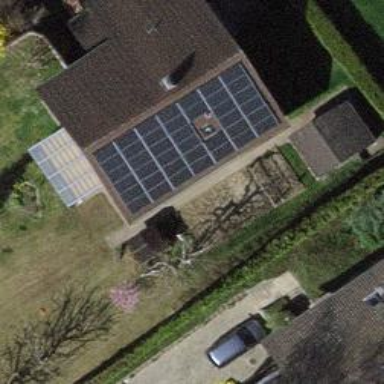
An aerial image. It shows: Solar power generator using photovoltaic panels.